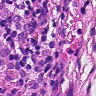
Metastatic tissue present: yes